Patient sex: M
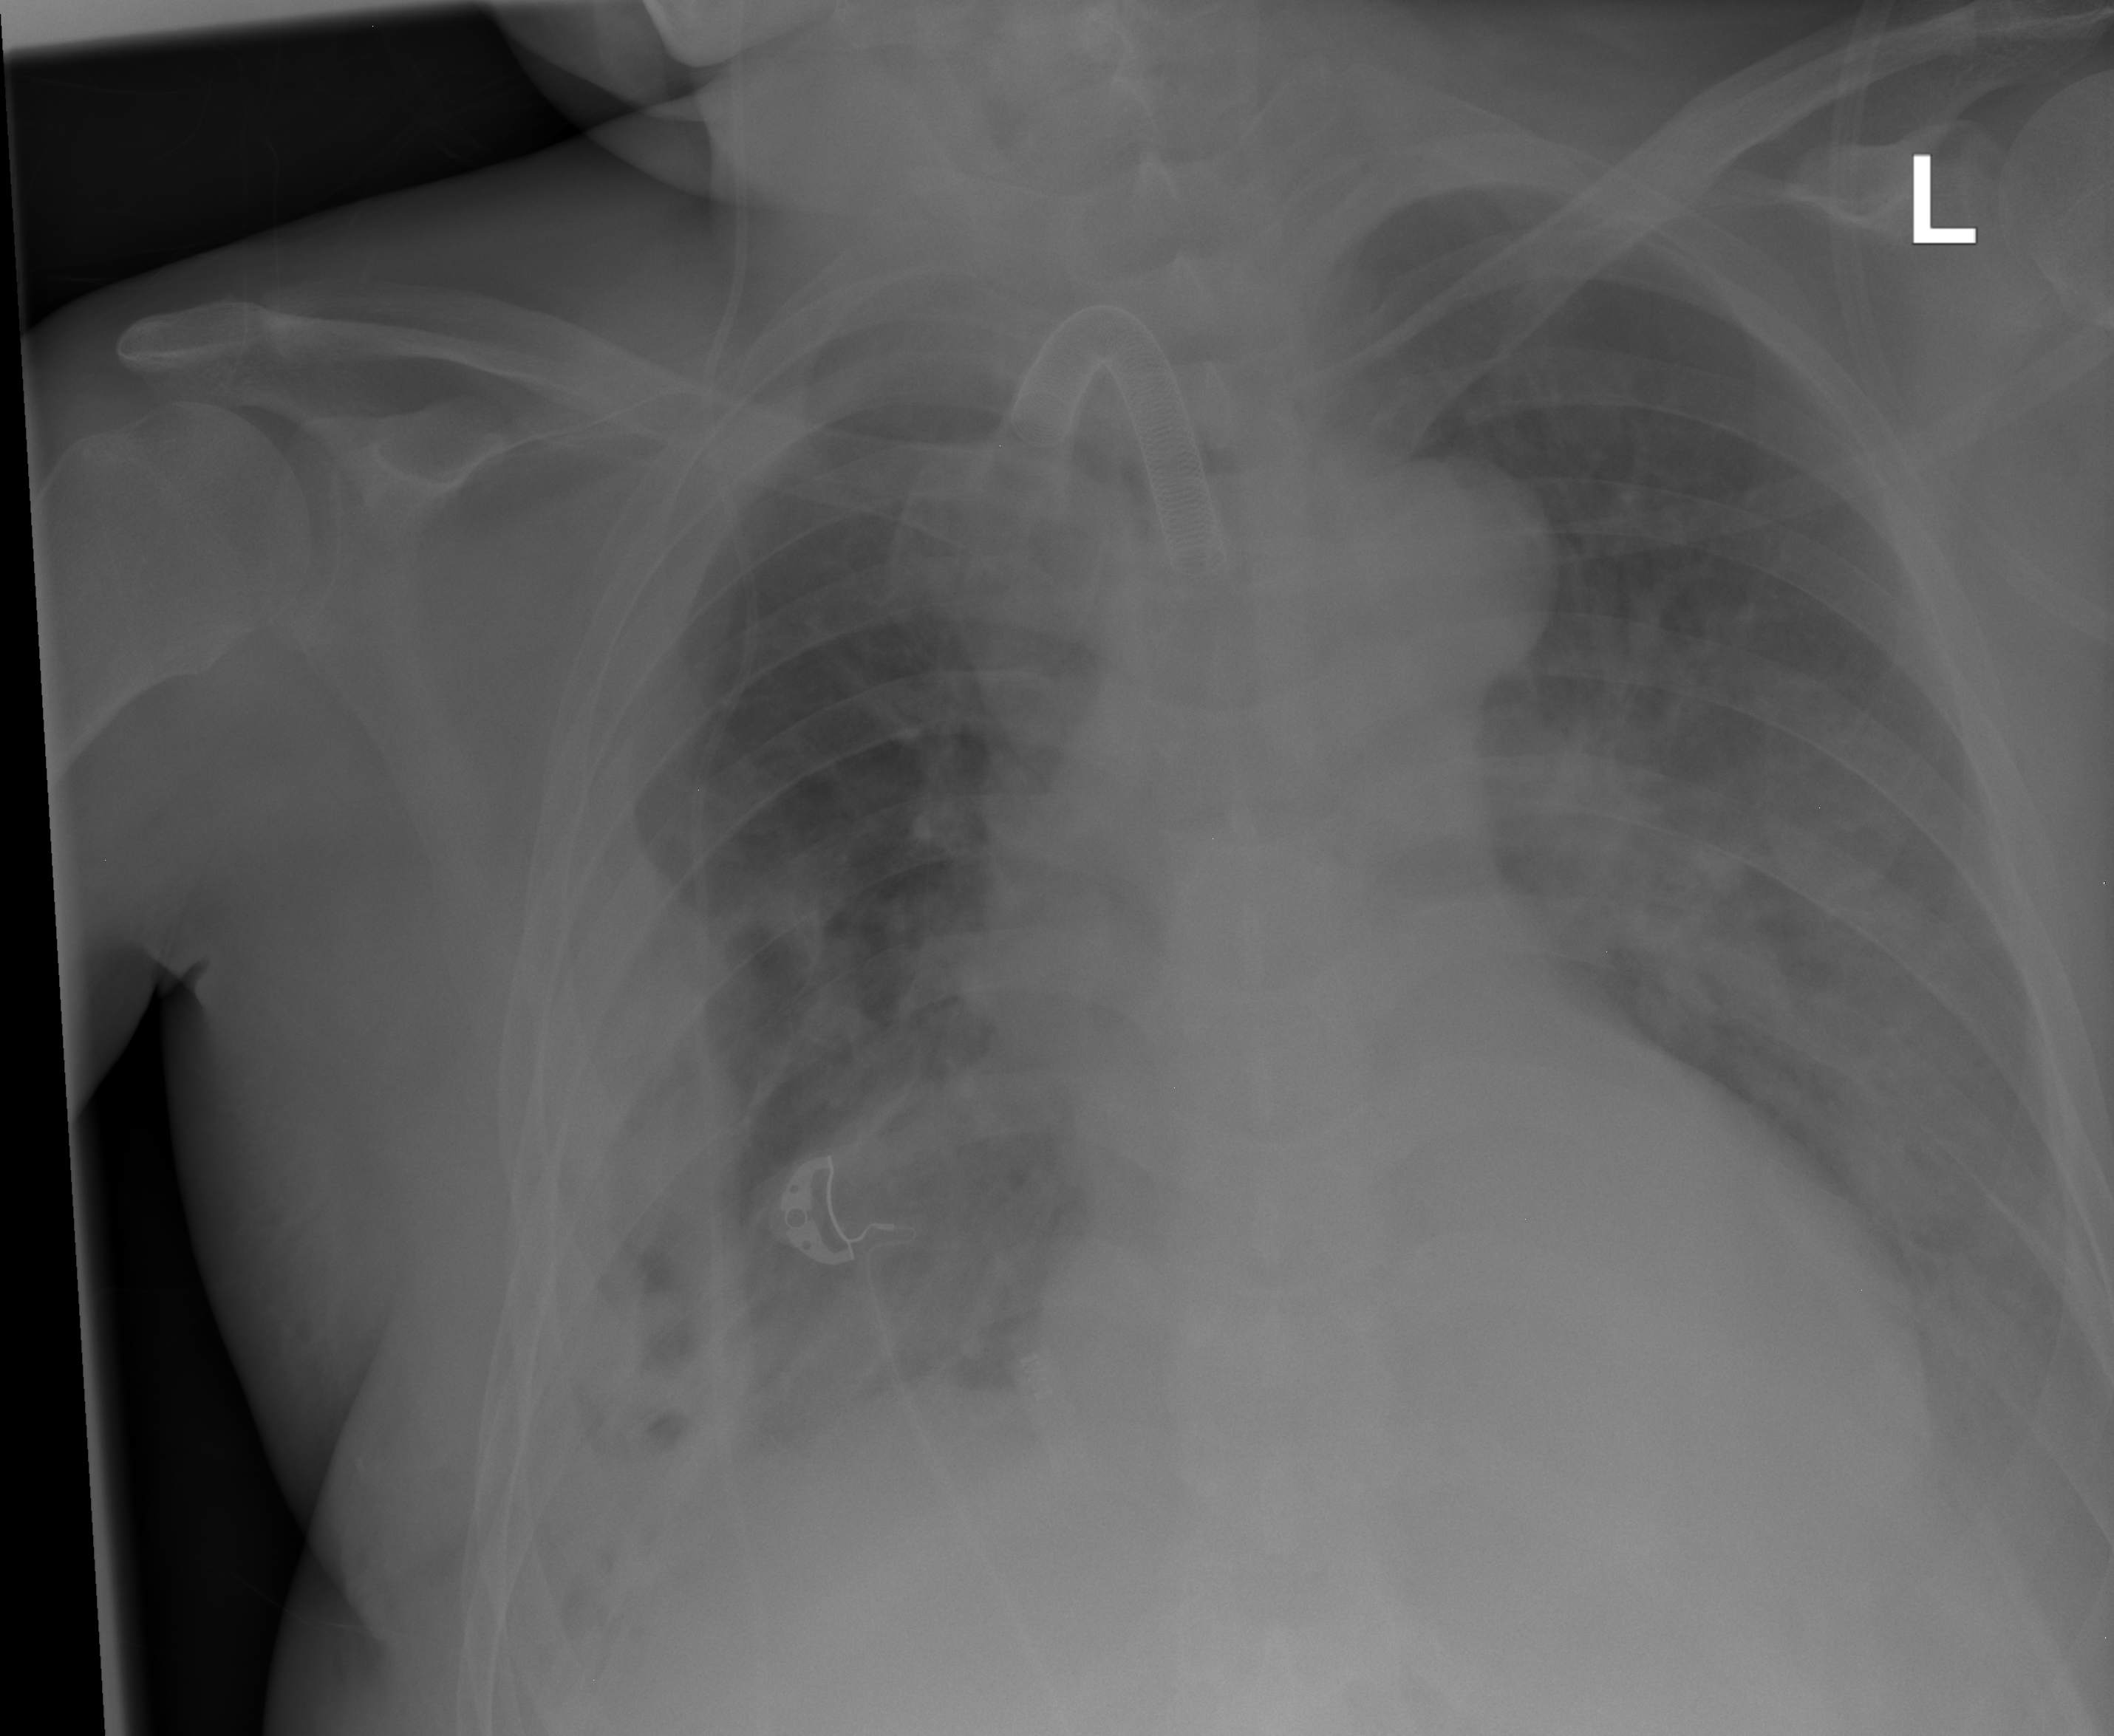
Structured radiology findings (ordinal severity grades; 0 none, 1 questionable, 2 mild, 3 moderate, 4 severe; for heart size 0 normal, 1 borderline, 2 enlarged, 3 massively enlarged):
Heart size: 0
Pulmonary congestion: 2
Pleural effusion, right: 3
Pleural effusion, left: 3
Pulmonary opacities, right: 2
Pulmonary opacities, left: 2
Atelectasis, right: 3
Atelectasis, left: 2